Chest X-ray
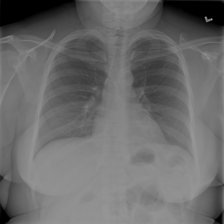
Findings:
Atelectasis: negative
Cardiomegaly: negative
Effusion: negative
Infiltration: negative
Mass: negative
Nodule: negative
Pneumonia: negative
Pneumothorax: negative
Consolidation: negative
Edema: negative
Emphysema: negative
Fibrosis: negative
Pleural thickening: negative
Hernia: negative